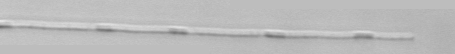
Label: Leptocylindrus